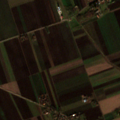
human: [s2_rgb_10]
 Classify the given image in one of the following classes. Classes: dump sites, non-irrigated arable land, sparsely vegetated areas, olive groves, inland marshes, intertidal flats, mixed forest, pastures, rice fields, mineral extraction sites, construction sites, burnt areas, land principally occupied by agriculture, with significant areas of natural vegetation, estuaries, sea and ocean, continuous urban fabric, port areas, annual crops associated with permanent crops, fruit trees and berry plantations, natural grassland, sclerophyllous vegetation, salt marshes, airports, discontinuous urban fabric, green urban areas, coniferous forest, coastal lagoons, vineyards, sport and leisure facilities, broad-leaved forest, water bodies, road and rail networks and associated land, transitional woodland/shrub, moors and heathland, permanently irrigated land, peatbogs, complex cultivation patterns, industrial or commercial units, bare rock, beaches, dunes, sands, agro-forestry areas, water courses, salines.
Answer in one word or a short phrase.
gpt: discontinuous urban fabric, non-irrigated arable land, land principally occupied by agriculture, with significant areas of natural vegetation